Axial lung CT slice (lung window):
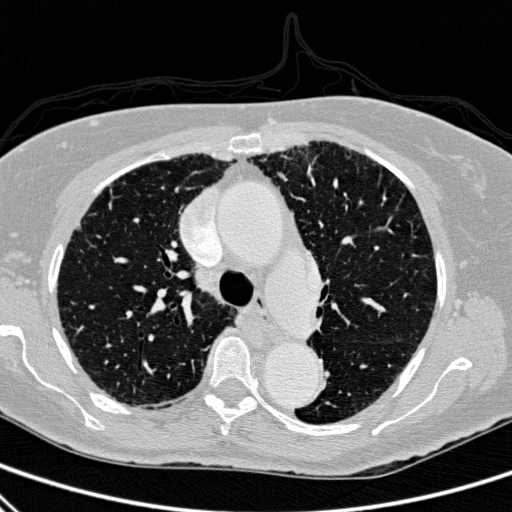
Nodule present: yes
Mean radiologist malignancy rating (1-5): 2